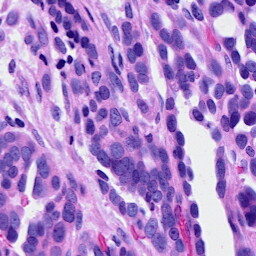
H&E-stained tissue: Ovarian